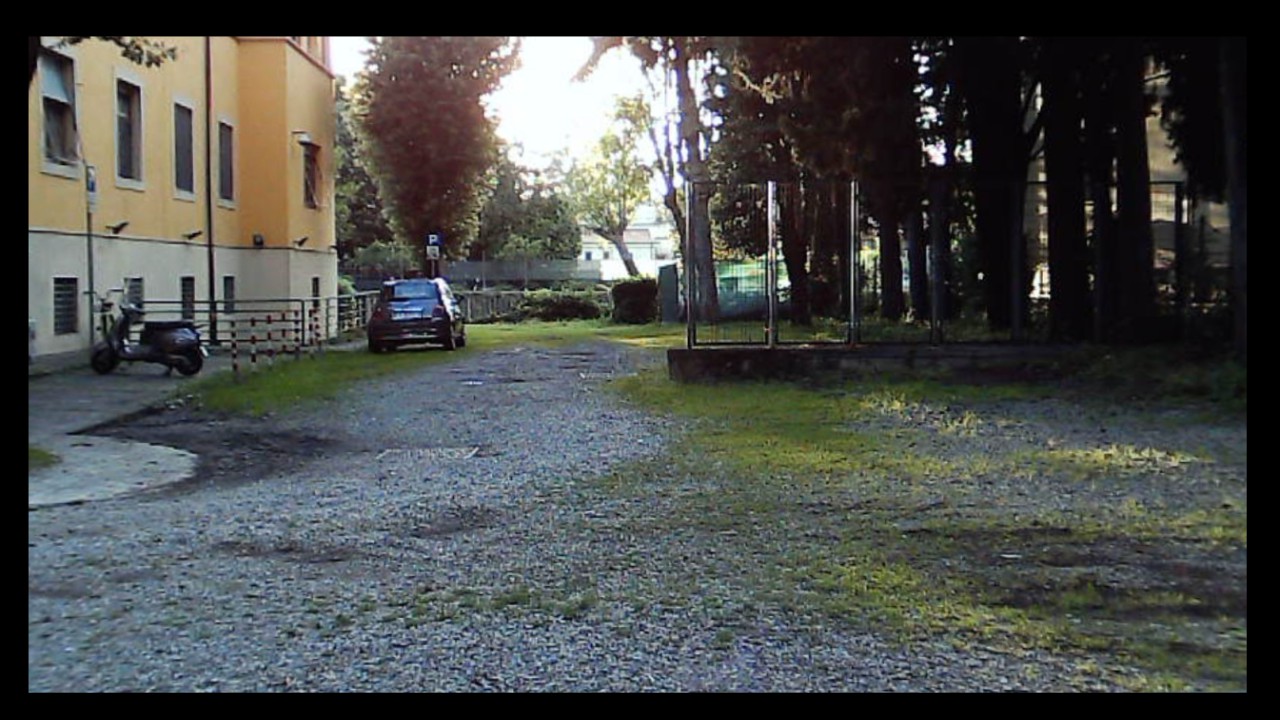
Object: DarwinFPV cineape20